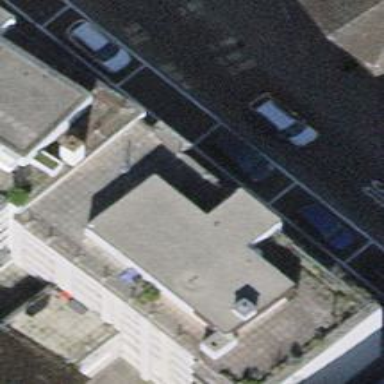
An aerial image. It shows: Beauty shop.